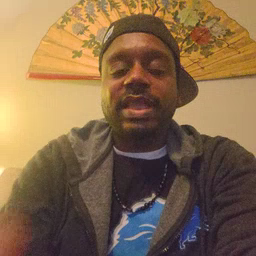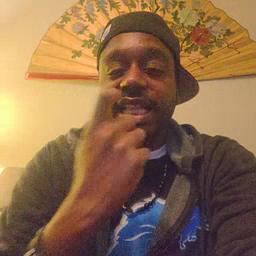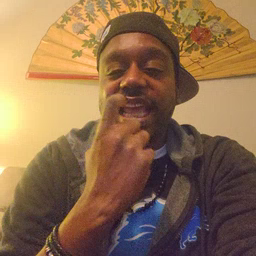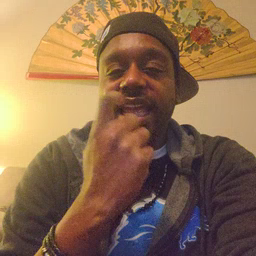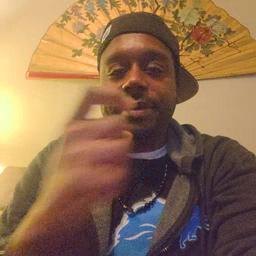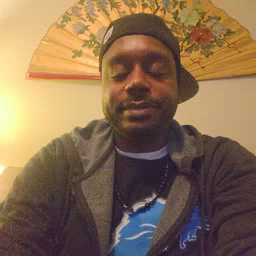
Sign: glasswindow